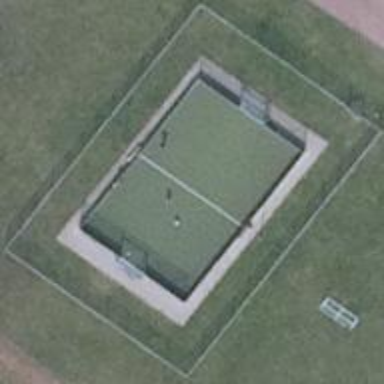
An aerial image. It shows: Pitch for leisure activities.